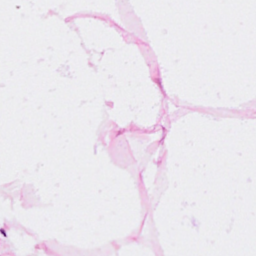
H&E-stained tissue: Breast